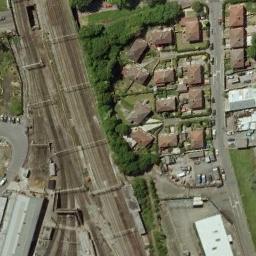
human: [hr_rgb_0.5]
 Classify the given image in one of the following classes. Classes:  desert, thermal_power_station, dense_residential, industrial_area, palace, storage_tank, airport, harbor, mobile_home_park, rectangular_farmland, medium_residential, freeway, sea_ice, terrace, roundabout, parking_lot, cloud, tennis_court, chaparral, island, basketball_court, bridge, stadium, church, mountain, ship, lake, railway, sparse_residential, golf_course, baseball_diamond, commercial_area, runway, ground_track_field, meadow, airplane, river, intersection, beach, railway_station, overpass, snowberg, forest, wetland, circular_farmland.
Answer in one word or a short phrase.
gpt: railway